Field crop: maize
Growth stage: 2
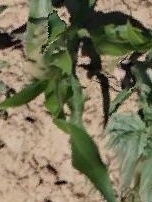
Species: maize